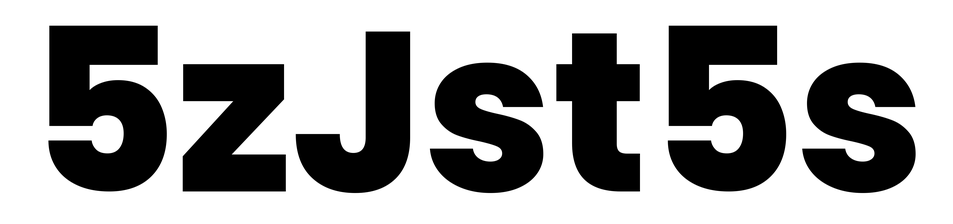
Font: Poppins-ExtraBold